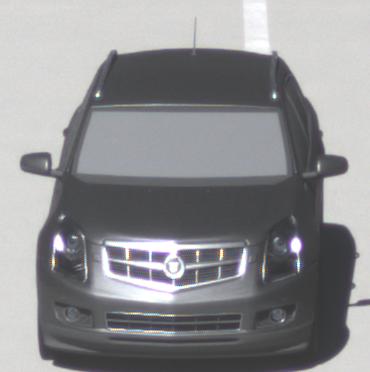
Make: Cadillac
Model: SRX 3.0 V6
Detailed model: SRX (II)
Model produced from: 2010/12
Model produced until: 2012/01
Doors: 5
Color: gray
Road condition: wet road
Daytime: morning or afternoon
Contrast: high contrast